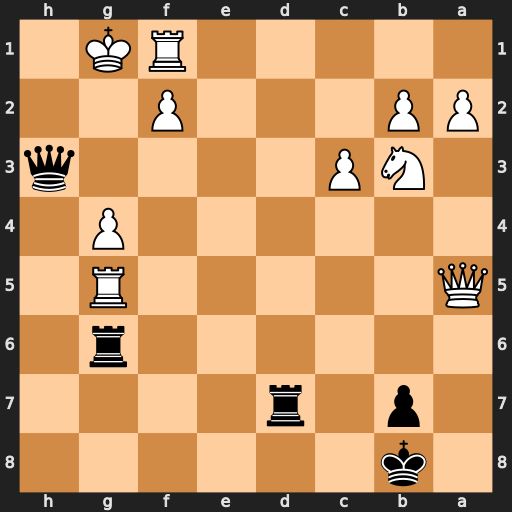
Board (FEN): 1k6/1p1r4/6r1/Q5R1/6P1/1NP4q/PP3P2/5RK1
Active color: b
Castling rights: -
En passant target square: -
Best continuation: Qxg4+ Rxg4 Rxg4+ Kh1 Rh7+ Qh5 Rxh5#